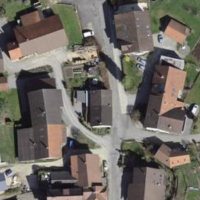
EUNIS habitat code: 54
Species observed at this site:
Portulaca oleracea